Field crop: maize
Growth stage: 2
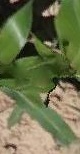
Species: maize